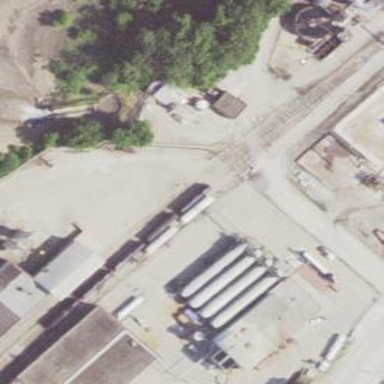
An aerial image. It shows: Railway yard.